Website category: jobs
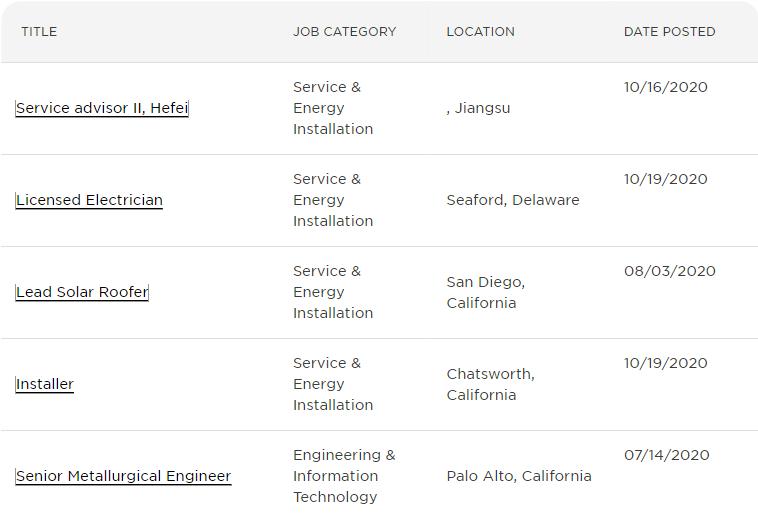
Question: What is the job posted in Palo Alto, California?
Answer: Senior Metallurgical Engineer

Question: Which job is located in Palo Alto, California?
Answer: Senior Metallurgical Engineer

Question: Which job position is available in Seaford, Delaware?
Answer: Licensed Electrician

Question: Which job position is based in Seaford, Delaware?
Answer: Licensed Electrician

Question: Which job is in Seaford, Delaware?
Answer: Licensed Electrician

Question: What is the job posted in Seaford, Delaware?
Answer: Licensed Electrician

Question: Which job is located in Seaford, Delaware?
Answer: Licensed Electrician